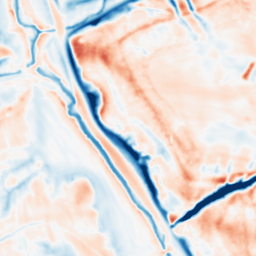
Category: multiscale
Decomposition family: dog_multiscale
Decomposition parameters: sigma_ratio: 1.4
n_scales: 6
base_sigma: 1
Upsampling method: cubic_mitchell
Upsampling parameters: scale: 4
Upsampling scale: 4